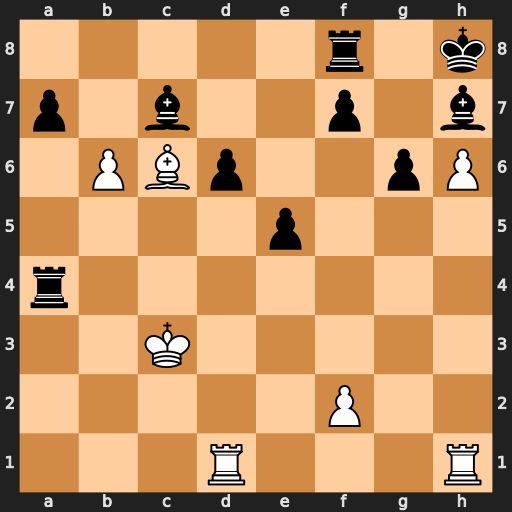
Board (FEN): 5r1k/p1b2p1b/1PBp2pP/4p3/r7/2K5/5P2/3R3R
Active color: w
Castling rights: -
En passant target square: -
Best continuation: bxc7 Rc8 Bxa4